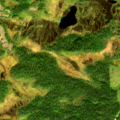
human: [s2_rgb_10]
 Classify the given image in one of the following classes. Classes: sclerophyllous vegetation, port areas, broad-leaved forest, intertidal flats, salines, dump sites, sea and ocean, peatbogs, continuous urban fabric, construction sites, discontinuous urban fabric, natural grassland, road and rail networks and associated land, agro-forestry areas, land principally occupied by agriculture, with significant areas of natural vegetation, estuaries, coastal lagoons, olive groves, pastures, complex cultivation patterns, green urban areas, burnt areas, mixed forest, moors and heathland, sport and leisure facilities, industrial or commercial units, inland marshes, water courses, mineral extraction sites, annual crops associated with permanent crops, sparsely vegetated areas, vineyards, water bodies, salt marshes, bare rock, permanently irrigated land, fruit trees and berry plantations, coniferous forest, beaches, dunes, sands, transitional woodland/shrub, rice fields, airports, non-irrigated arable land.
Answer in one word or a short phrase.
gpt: coniferous forest, transitional woodland/shrub, peatbogs